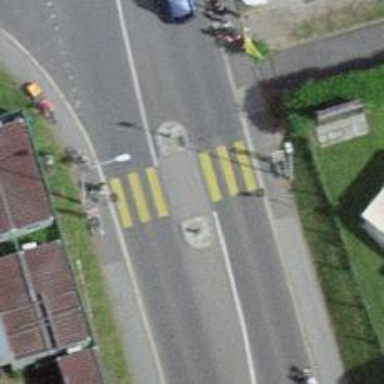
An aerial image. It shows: Uncontrolled zebra crossing with central island.